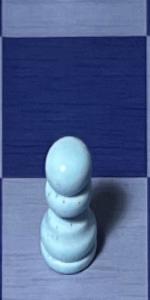
Label: Pawn_White